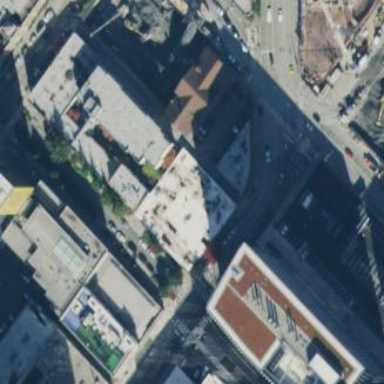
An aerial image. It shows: Part of building.